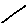
Label: line